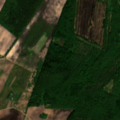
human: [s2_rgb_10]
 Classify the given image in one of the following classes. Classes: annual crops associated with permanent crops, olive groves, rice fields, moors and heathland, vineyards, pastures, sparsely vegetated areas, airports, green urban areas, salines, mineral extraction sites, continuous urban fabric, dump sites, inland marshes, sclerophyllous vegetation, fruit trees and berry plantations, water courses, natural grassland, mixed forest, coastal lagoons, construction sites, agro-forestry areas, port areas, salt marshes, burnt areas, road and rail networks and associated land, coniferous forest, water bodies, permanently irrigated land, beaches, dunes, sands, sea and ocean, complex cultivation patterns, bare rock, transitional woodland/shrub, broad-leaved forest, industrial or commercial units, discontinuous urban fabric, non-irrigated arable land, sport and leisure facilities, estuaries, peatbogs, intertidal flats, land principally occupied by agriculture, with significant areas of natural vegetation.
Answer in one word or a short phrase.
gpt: non-irrigated arable land, broad-leaved forest, peatbogs